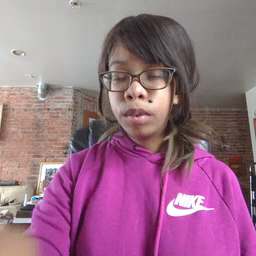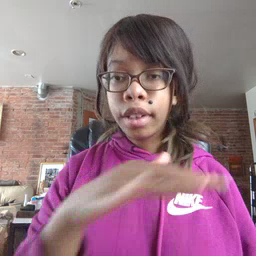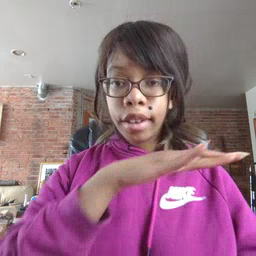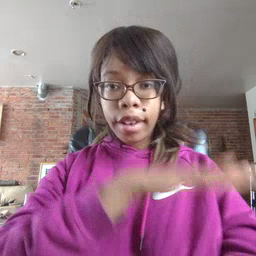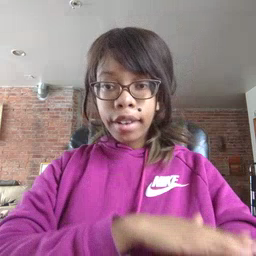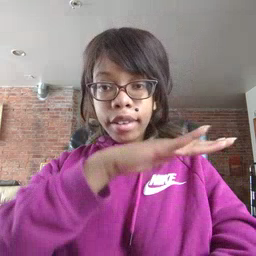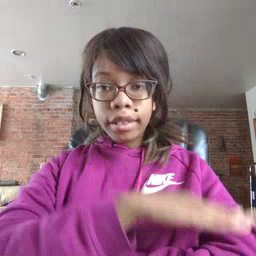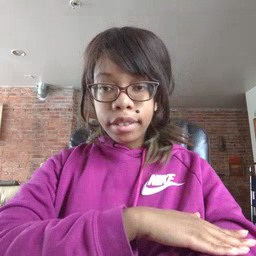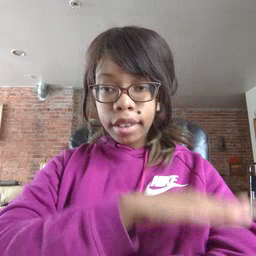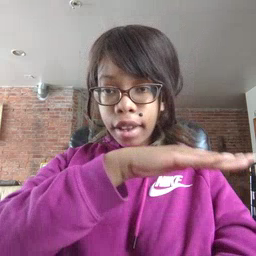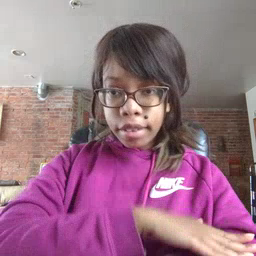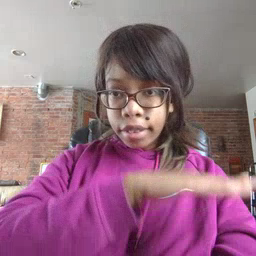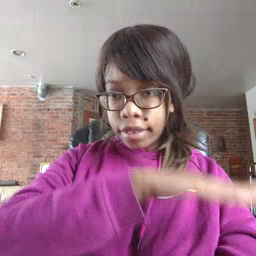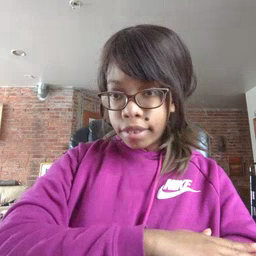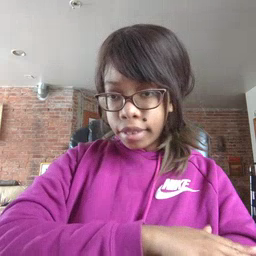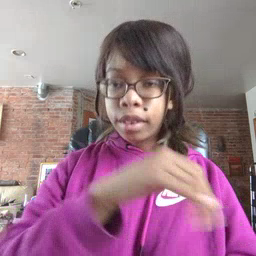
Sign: table